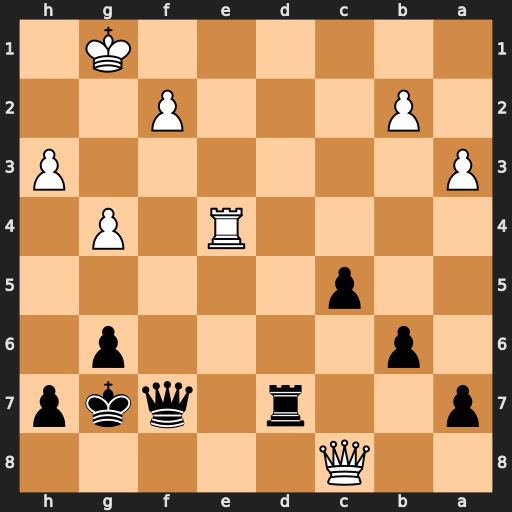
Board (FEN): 2Q5/p2r1qkp/1p4p1/2p5/4R1P1/P6P/1P3P2/6K1
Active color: b
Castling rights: -
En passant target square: -
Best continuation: Rd1+ Kg2 Rd2